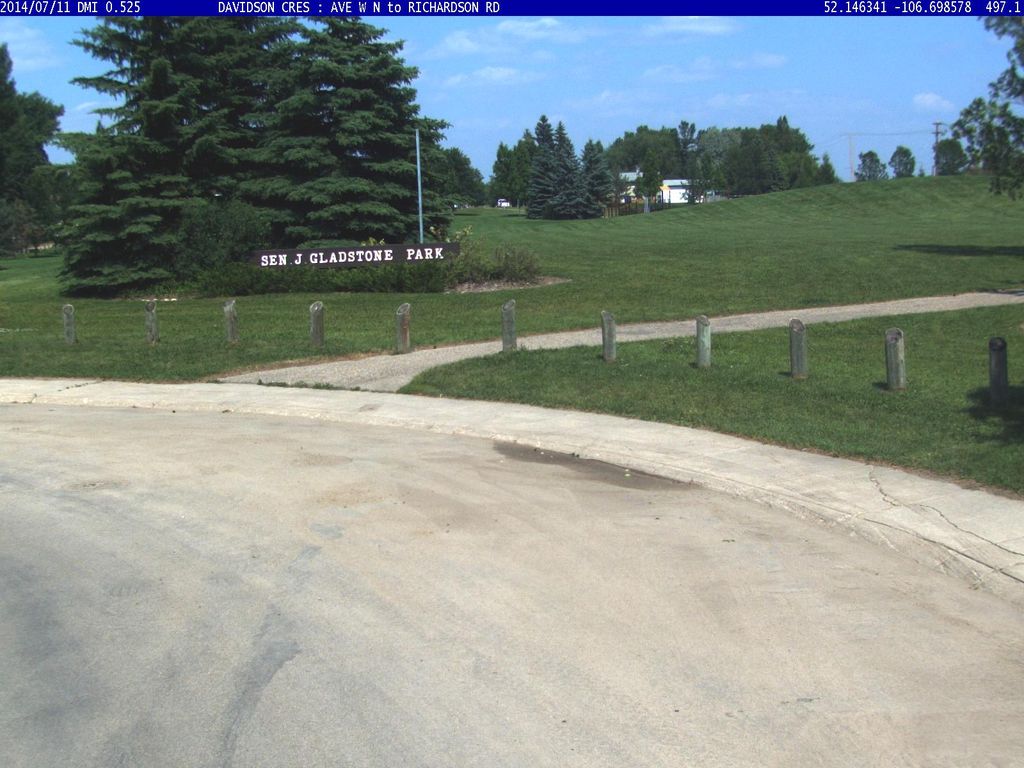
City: saskatoon